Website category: sports
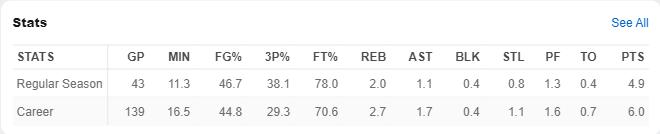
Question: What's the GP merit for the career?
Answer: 139

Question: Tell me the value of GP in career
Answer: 139

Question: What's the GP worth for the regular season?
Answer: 43

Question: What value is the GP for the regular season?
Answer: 43

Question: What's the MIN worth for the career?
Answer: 16.5

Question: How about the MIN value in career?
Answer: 16.5

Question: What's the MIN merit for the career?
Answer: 16.5

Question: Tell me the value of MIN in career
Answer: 16.5

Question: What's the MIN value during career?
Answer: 16.5

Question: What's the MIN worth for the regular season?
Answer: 11.3

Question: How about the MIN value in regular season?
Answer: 11.3

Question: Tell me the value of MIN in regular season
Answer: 11.3

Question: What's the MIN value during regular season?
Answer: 11.3

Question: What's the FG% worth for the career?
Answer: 44.8

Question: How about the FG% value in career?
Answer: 44.8

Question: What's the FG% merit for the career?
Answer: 44.8

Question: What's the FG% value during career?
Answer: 44.8

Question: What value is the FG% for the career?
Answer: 44.8

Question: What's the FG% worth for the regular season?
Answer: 46.7

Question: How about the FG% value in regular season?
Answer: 46.7

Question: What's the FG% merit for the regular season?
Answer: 46.7

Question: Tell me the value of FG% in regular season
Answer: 46.7

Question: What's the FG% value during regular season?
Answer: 46.7

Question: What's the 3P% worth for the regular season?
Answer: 38.1

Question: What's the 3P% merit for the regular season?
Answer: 38.1

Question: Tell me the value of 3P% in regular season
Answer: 38.1

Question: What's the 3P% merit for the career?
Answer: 29.3

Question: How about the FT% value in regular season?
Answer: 78.0

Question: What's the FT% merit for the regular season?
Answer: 78.0

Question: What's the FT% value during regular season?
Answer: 78.0

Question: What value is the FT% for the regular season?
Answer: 78.0

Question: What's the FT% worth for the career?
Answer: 70.6

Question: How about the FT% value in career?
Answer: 70.6

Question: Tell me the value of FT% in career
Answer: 70.6

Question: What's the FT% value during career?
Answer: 70.6

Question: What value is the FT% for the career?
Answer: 70.6

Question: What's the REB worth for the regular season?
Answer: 2.0

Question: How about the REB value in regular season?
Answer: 2.0

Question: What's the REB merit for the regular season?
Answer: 2.0

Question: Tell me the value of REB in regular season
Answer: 2.0

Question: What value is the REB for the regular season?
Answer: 2.0

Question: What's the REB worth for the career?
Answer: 2.7

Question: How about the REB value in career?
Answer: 2.7

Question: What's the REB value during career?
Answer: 2.7

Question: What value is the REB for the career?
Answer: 2.7

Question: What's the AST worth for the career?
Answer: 1.7

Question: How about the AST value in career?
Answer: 1.7

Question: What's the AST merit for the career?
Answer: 1.7

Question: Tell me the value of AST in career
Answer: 1.7

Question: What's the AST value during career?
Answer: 1.7

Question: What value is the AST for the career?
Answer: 1.7

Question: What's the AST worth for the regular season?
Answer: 1.1

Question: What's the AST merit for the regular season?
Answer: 1.1

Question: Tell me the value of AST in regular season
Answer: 1.1

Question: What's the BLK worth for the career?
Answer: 0.4

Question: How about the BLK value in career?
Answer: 0.4

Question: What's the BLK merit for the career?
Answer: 0.4

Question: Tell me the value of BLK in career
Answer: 0.4

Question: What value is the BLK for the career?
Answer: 0.4

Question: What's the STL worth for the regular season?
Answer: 0.8

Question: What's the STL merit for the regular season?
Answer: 0.8

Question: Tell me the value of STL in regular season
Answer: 0.8

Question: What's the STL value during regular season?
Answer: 0.8

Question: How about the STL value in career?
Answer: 1.1